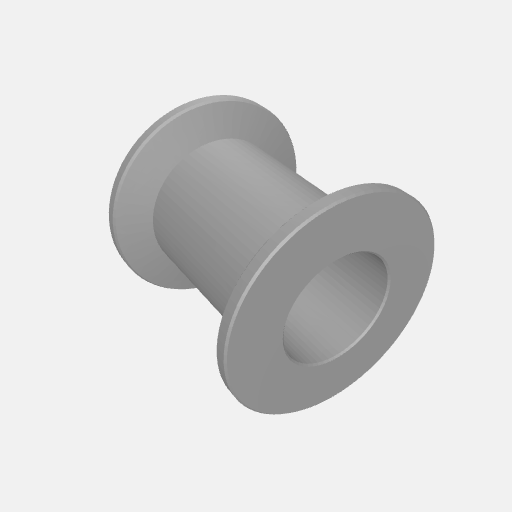
Part: BeltIdler6ID12OD12